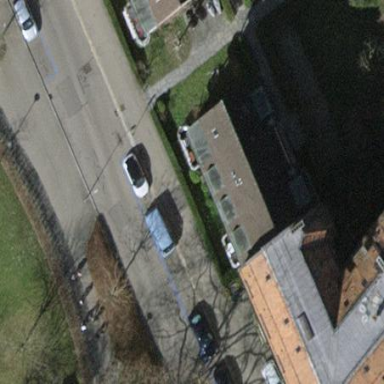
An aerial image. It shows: Parking lane designated for parking.